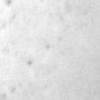
Label: no_change